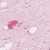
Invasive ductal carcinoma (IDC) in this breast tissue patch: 0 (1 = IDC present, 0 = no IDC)